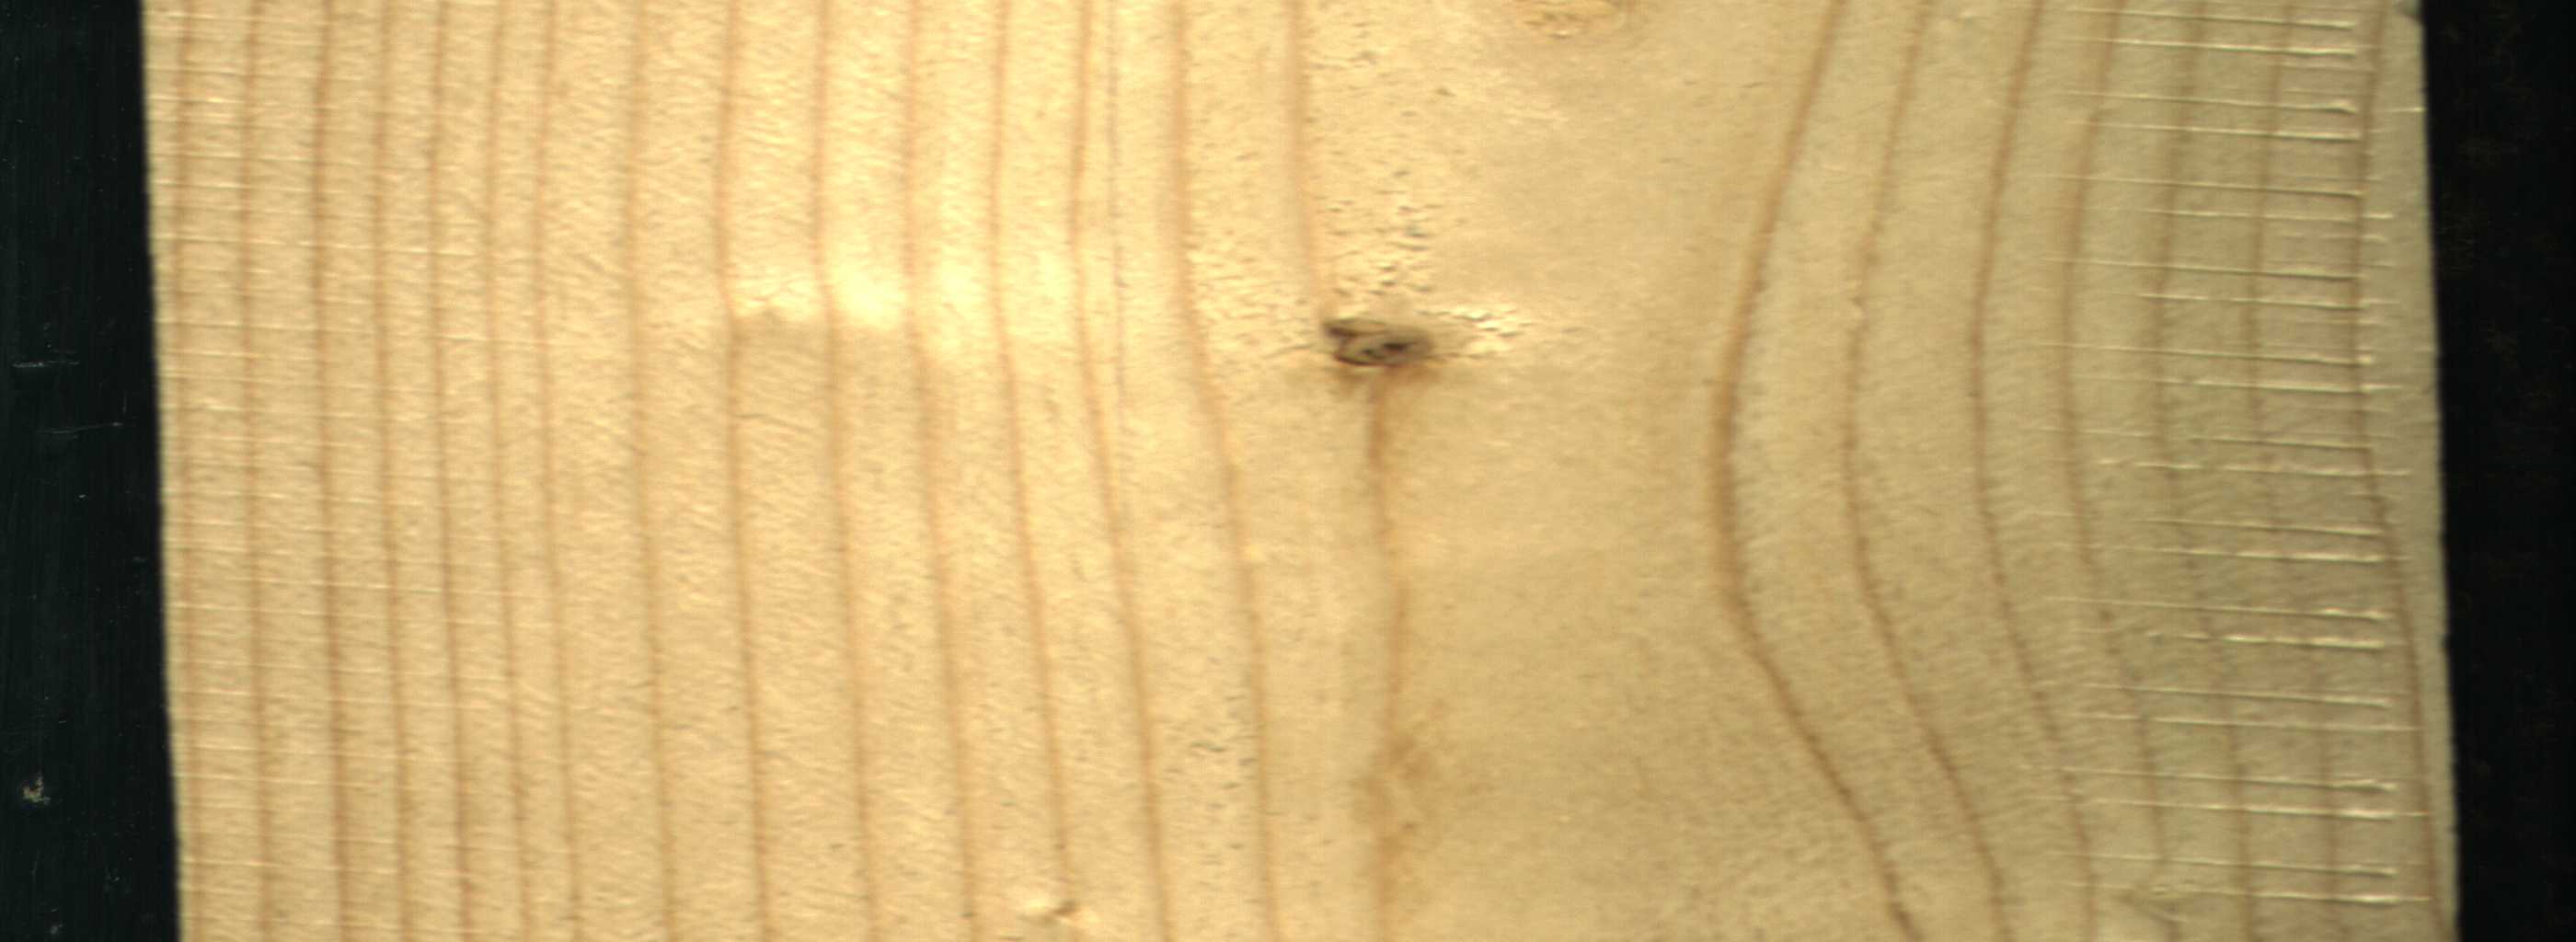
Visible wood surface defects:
Live_Knot